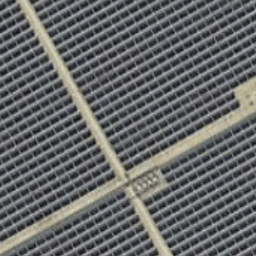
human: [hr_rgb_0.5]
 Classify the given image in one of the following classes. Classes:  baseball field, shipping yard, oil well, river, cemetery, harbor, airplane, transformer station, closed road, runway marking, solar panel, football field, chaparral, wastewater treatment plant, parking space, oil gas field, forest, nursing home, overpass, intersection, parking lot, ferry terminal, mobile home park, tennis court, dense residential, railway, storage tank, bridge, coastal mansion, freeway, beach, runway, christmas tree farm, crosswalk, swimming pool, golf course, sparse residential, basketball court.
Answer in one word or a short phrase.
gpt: solar panel